Question:
What I want to achieve is to display all the categories and, when a category is clicked, its relative subcategory should be displayed.
The model view code
'''
<!-- Button to Open the Modal -->
<div class="form-group col-md-8">
<button type="button" class="form-control" data-toggle="modal" data-target="#myModal">
Category </button>
<!-- The Modal -->
<div class="modal" id="myModal">
<div class="modal-dialog modal-lg" >
<div class="modal-content">
<!-- Modal Header -->
<div class="modal-header">
<h4 class="modal-title">Category</h4>
<button type="button" class="close" data-dismiss="modal">&times;</button>
</div>
<!-- Modal body -->
<div class="modal-body">
<div class="row">
<div class="col-md-4" >
<a href="#" name="category" id="category" >
@foreach($categories as $category)
<option value="{{$category->id}}">{{$category->category}}</option>
@endforeach
</a>
</div>
<div class="col-md-4 ">
<a href="#" name="subcategory" id="subcategory" >
@foreach($subcategories as $subcategory)
<option value="{{$subcategory->id}}">{{$subcategory->subcategory}}</option>
@endforeach
</a>
</div>
<div class="col-md-4">
hhh
</div>
</div>
</div>
</div>
</div>
</div>
</div>
<script type="text/javascript">
$(document).ready(function() {
$('#category').change(function(){
var categoryID = $(this).val();
if(categoryID){
$.ajax({
type:"GET",
url:"{{url('/api/getSubcategory/')}}/"+categoryID,
success:function(res){
if(res){
data = JSON.parse(res)
$("#subcategory").empty();
$("#subcategory").append('<option>Select</option>');
$.each(data,function(key,value){
$("#subcategory").append("<option value='"+key+"'>"+value+"</option>");
});
}else{
$("#subcategory").empty();
}
}
});
}else{
$("#subcategory").empty();
}
});
});
</script>
'''
The controller code:
'''
public function create()
{
$categories = Category::all();
$subcategories = Subcategory::all();
return view('post.create', compact('categories', 'subcategories'));
}
'''
This is the route:
'''
Route::get('/post/create', 'PostController@create')->name('post.create');
'''
This is the API I created, but I don't know how to use it.
'''
public function getSubcategory(Request $request)
{
$id = $request->id;
$subcategories = Subcategory::where('category_id',$id)
->select('subcategory','id')
->pluck('subcategory', 'id');
{{ dd(json_decode($subcategories, true)); }}
return json_encode($subcategories);
}
'''
API route
'''
Route::get('api/getSubcategory/{id}', 'PostController@getSubcategory');
'''
How can I do this at runtime, when model is changed to a subcategory of its relative category.
Please help me. I am a beginner.
I want to this type of output
<URL>
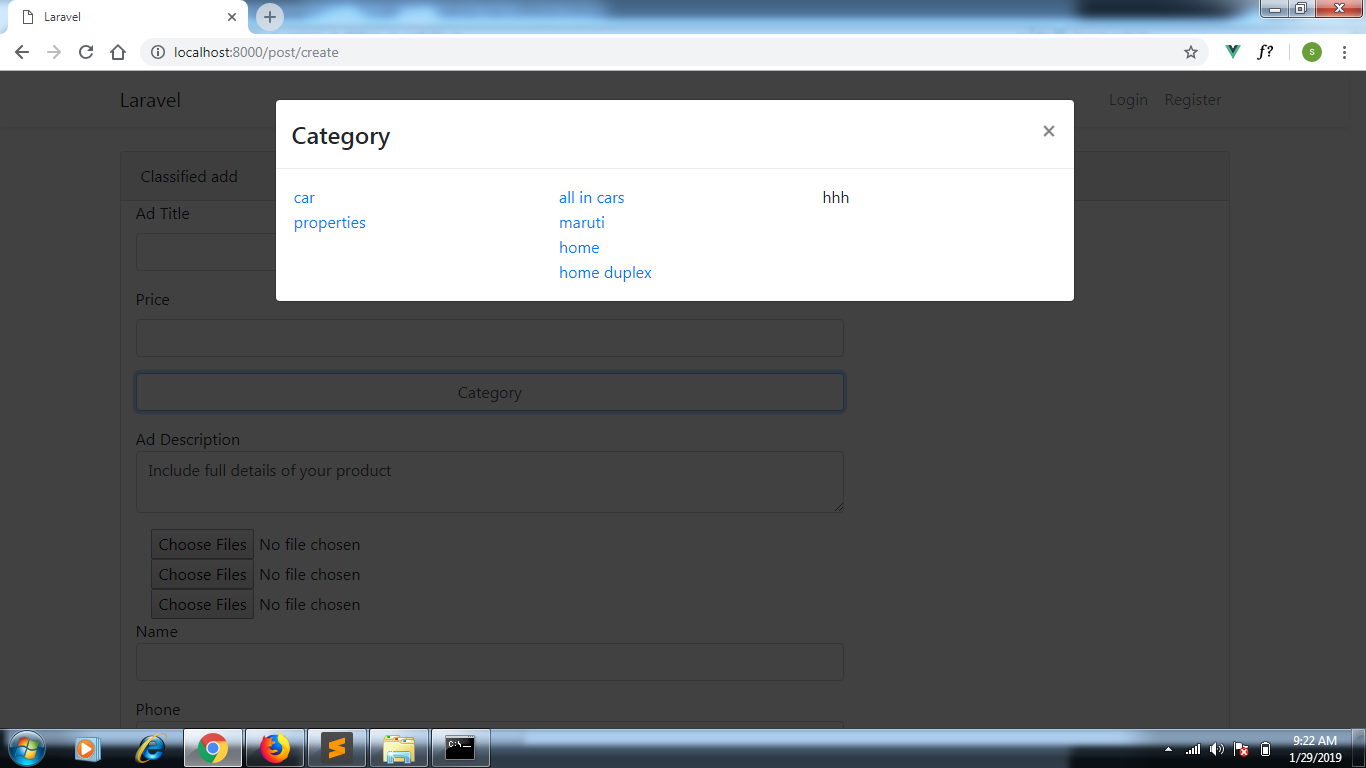
Answer: For your dynamic subcategory use below jquery Ajax function
'''
<div class="modal-body">
<div class="row">
<div class="col-md-4" >
<a href="#" name="category" id="category" >
@foreach($categories as $category)
<option class="categoryList" value="{{$category->id}}">{{$category->category}}</option> <!-- add conman class for click event -->
@endforeach
</a>
</div>
<div class="col-md-4 ">
<a href="#" name="subcategory" id="subcategory" >
</a>
</div>
</div>
</div>
<script type="text/javascript">
$('.categoryList').on('click', function(){
var cat_id = $(this).attr('value');
var url = "localhost:8000/api/getSubcategory/"+cat_id;
$.ajax({
type: "GET",
url: url,
dataType: "JSON",
success: function(res)
{
// amusing res = {"3":"home","4":"home duplex"};
var html = "";
$.each(res, function (key, value) {
html += "<option value="+key+">"+value+"</option>";
});
$("#subcategory").html(html);
}
});
});
</script>
'''
If you want to store your data in database then remove model and add below HTML put after your last form input.
'''
<div class="col-md-4" >
<select onchange="selectSubcategory(this)" name="category_id">
@foreach($categories as $category)
<option value="{{$category->id}}">{{$category->category}}</option>
@endforeach
</select>
</div>
<div class="col-md-4 ">
<select name="subcategory_id" id="subcategory_id">
</select>
</div>
'''
below code for your dynamic subcategory
'''
<script type="text/javascript">
function selectSubcategory(obj){
var cat_id = $(obj).val();
var url = "localhost:8000/api/getSubcategory/"+cat_id;
$.ajax({
type: "GET",
url: url,
dataType: "JSON",
success: function(res)
{
// amusing res = {"3":"home","4":"home duplex"};
var html = "";
$.each(res, function (key, value) {
html += "<option value="+key+">"+value+"</option>";
});
$("#subcategory_id").html(html);
}
});
}
</script>
'''
In your controller store method get category and subcategory like below
'''
$request->category_id;
$request->subcategory_id;
'''